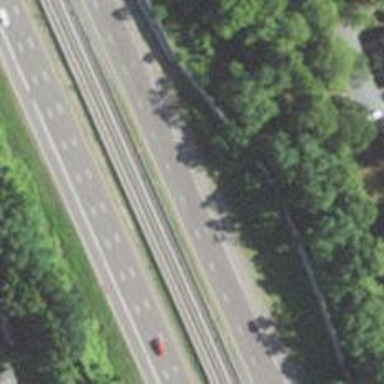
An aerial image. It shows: Asphalt motorway.